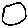
Label: circle